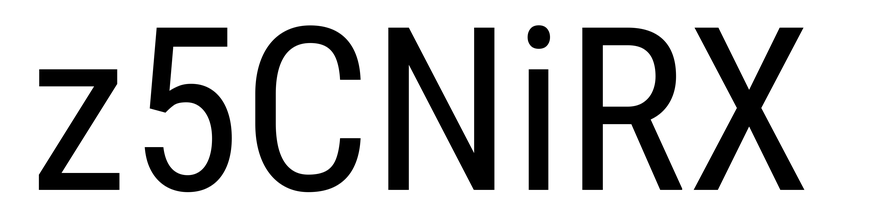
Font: Roboto_Condensed_Regular